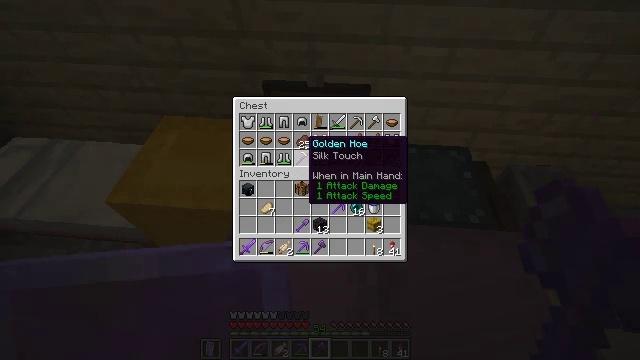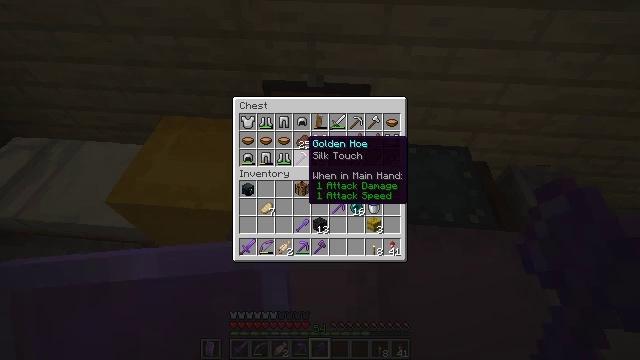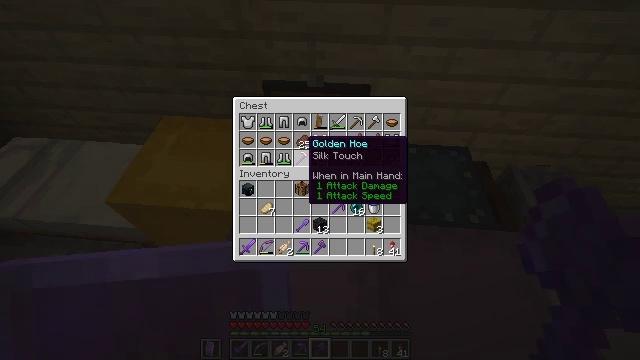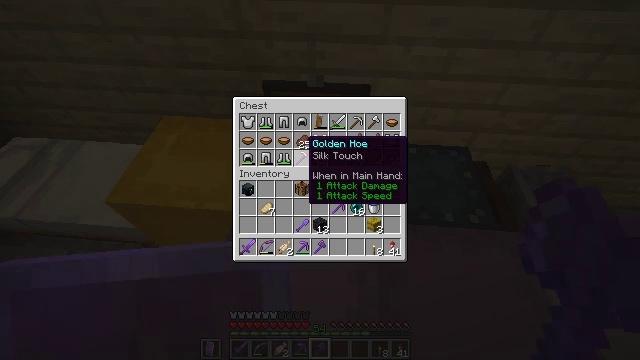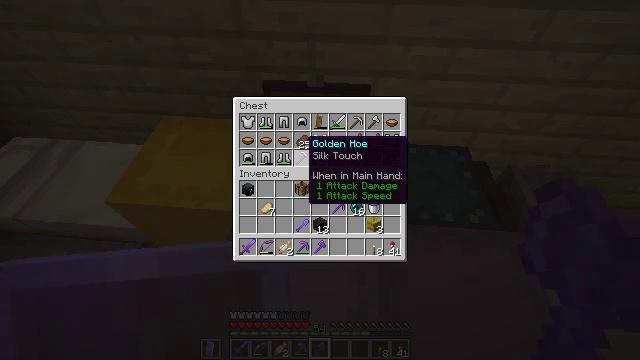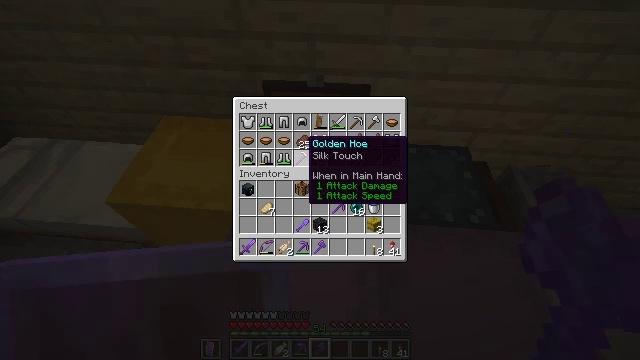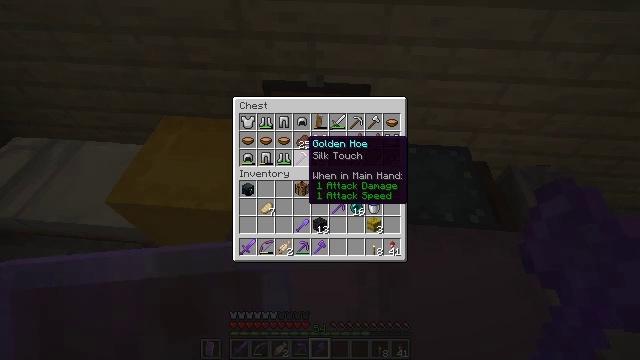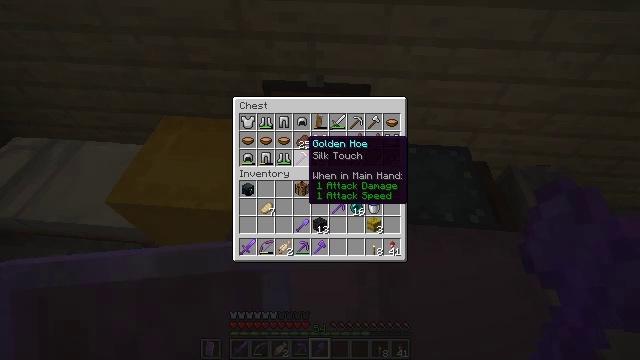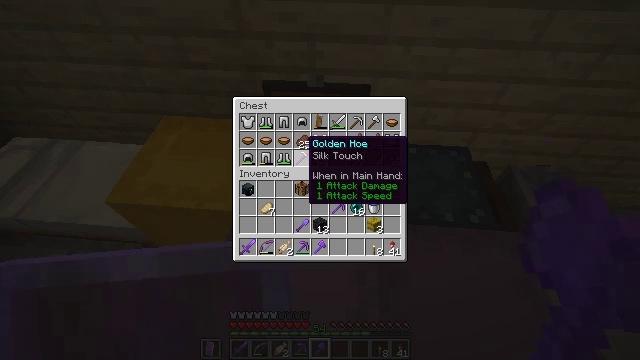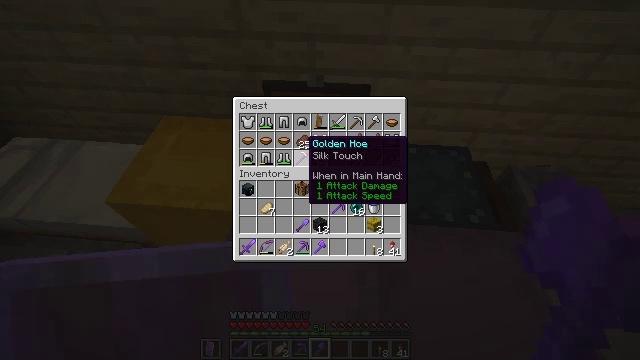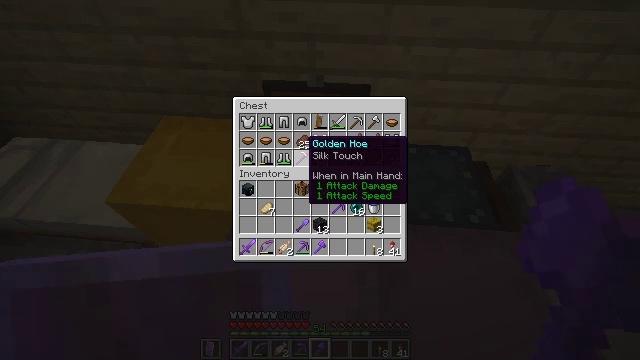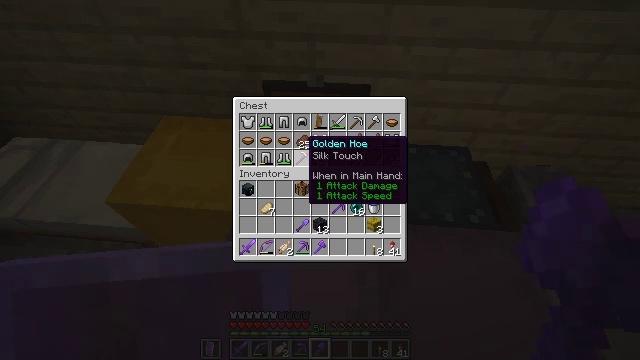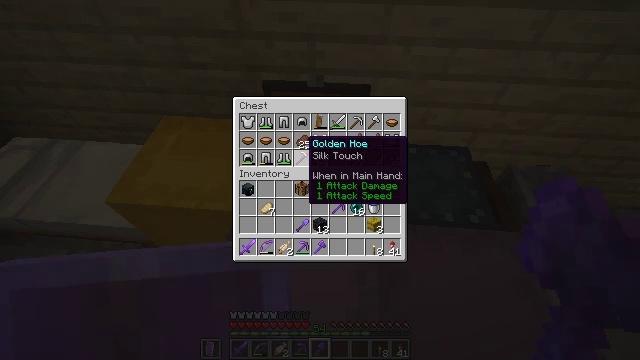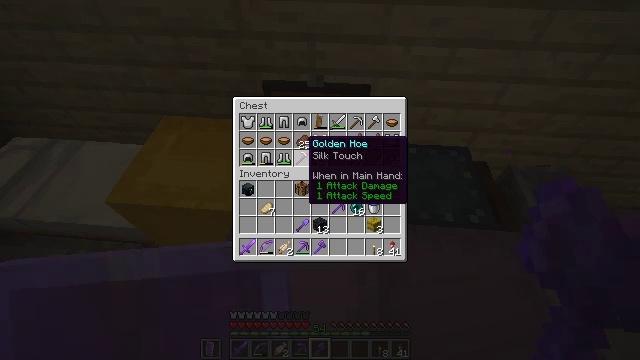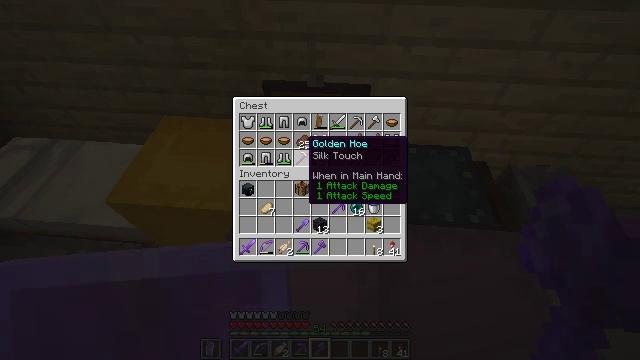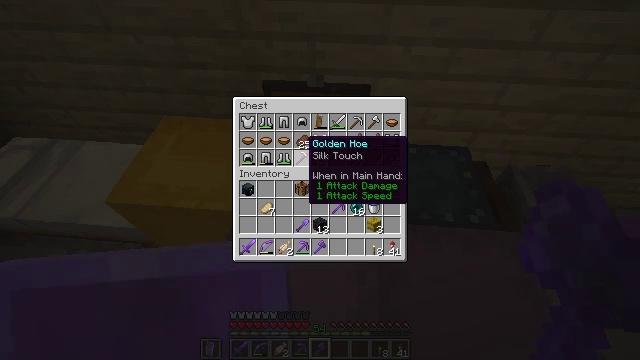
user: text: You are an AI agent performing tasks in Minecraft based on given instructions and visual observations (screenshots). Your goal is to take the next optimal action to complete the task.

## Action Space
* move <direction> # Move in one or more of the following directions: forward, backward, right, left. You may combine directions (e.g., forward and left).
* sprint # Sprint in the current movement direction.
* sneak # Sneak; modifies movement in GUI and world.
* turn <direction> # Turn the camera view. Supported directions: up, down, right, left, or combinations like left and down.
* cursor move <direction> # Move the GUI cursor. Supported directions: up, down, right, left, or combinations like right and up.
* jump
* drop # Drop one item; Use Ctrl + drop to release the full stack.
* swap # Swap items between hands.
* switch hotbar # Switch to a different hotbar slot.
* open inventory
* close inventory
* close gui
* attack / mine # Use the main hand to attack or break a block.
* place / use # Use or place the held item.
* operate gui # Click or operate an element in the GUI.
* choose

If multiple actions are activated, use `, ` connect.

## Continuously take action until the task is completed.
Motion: motion action
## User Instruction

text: Use a crafting table to make a shulker box.
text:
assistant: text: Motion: no_op
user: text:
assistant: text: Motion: no_op
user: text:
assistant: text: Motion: no_op
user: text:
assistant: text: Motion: no_op
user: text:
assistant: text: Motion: no_op
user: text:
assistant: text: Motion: no_op
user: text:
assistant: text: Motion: no_op
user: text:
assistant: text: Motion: no_op
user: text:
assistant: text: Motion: no_op
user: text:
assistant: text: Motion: no_op
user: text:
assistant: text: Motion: no_op
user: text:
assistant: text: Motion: no_op
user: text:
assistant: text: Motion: no_op
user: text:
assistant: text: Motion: no_op
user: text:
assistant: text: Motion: no_op
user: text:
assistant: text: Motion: no_op
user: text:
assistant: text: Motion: no_op
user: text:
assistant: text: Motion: no_op
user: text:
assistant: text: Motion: no_op
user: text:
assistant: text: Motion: no_op
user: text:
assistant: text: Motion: no_op
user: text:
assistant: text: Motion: no_op
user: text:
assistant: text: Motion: no_op
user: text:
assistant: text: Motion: no_op
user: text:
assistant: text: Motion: no_op
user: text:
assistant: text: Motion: no_op
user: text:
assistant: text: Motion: no_op
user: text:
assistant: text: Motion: no_op
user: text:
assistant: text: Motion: no_op
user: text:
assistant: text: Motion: no_op